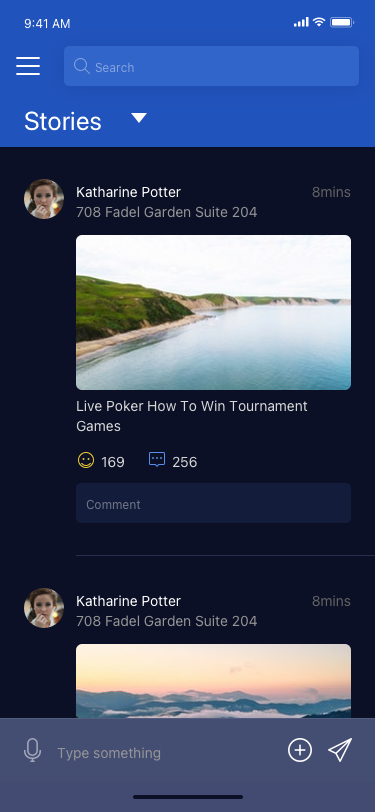
Text in this UI design:
Katharine Potter
8mins
708 Fadel Garden Suite 204
Live Poker How To Win Tournament Games
169
256
Comment
Katharine Potter
8mins
708 Fadel Garden Suite 204
Live Poker How To Win Tournament Games
Type something
Stories
Search